Interaction volume radius: 10 \u00c5
Interaction volume height: 10 \u00c5
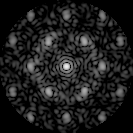
Disorder parameter: 0.499